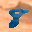
Label: 8